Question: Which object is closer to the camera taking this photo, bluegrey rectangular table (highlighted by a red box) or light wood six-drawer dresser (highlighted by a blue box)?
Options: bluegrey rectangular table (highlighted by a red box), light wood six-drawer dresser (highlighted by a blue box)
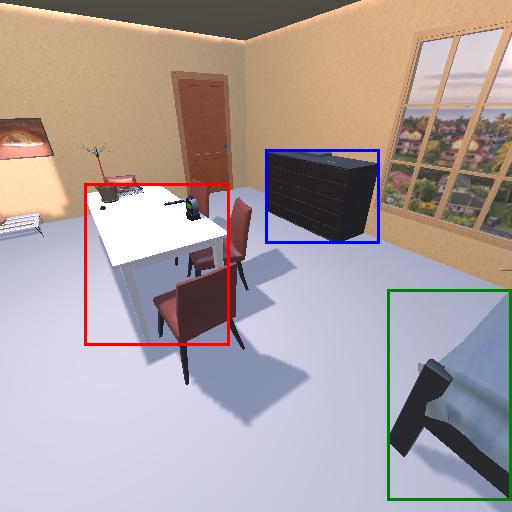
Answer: bluegrey rectangular table (highlighted by a red box)